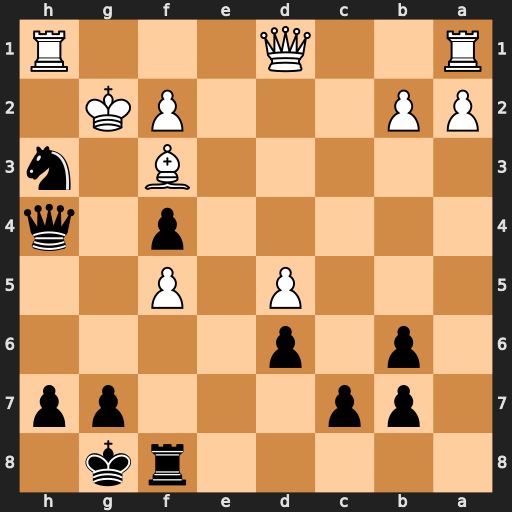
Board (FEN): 5rk1/1pp3pp/1p1p4/3P1P2/5p1q/5B1n/PP3PK1/R2Q3R
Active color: b
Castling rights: -
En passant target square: -
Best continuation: Qxf2+ Kxh3 Qg3#